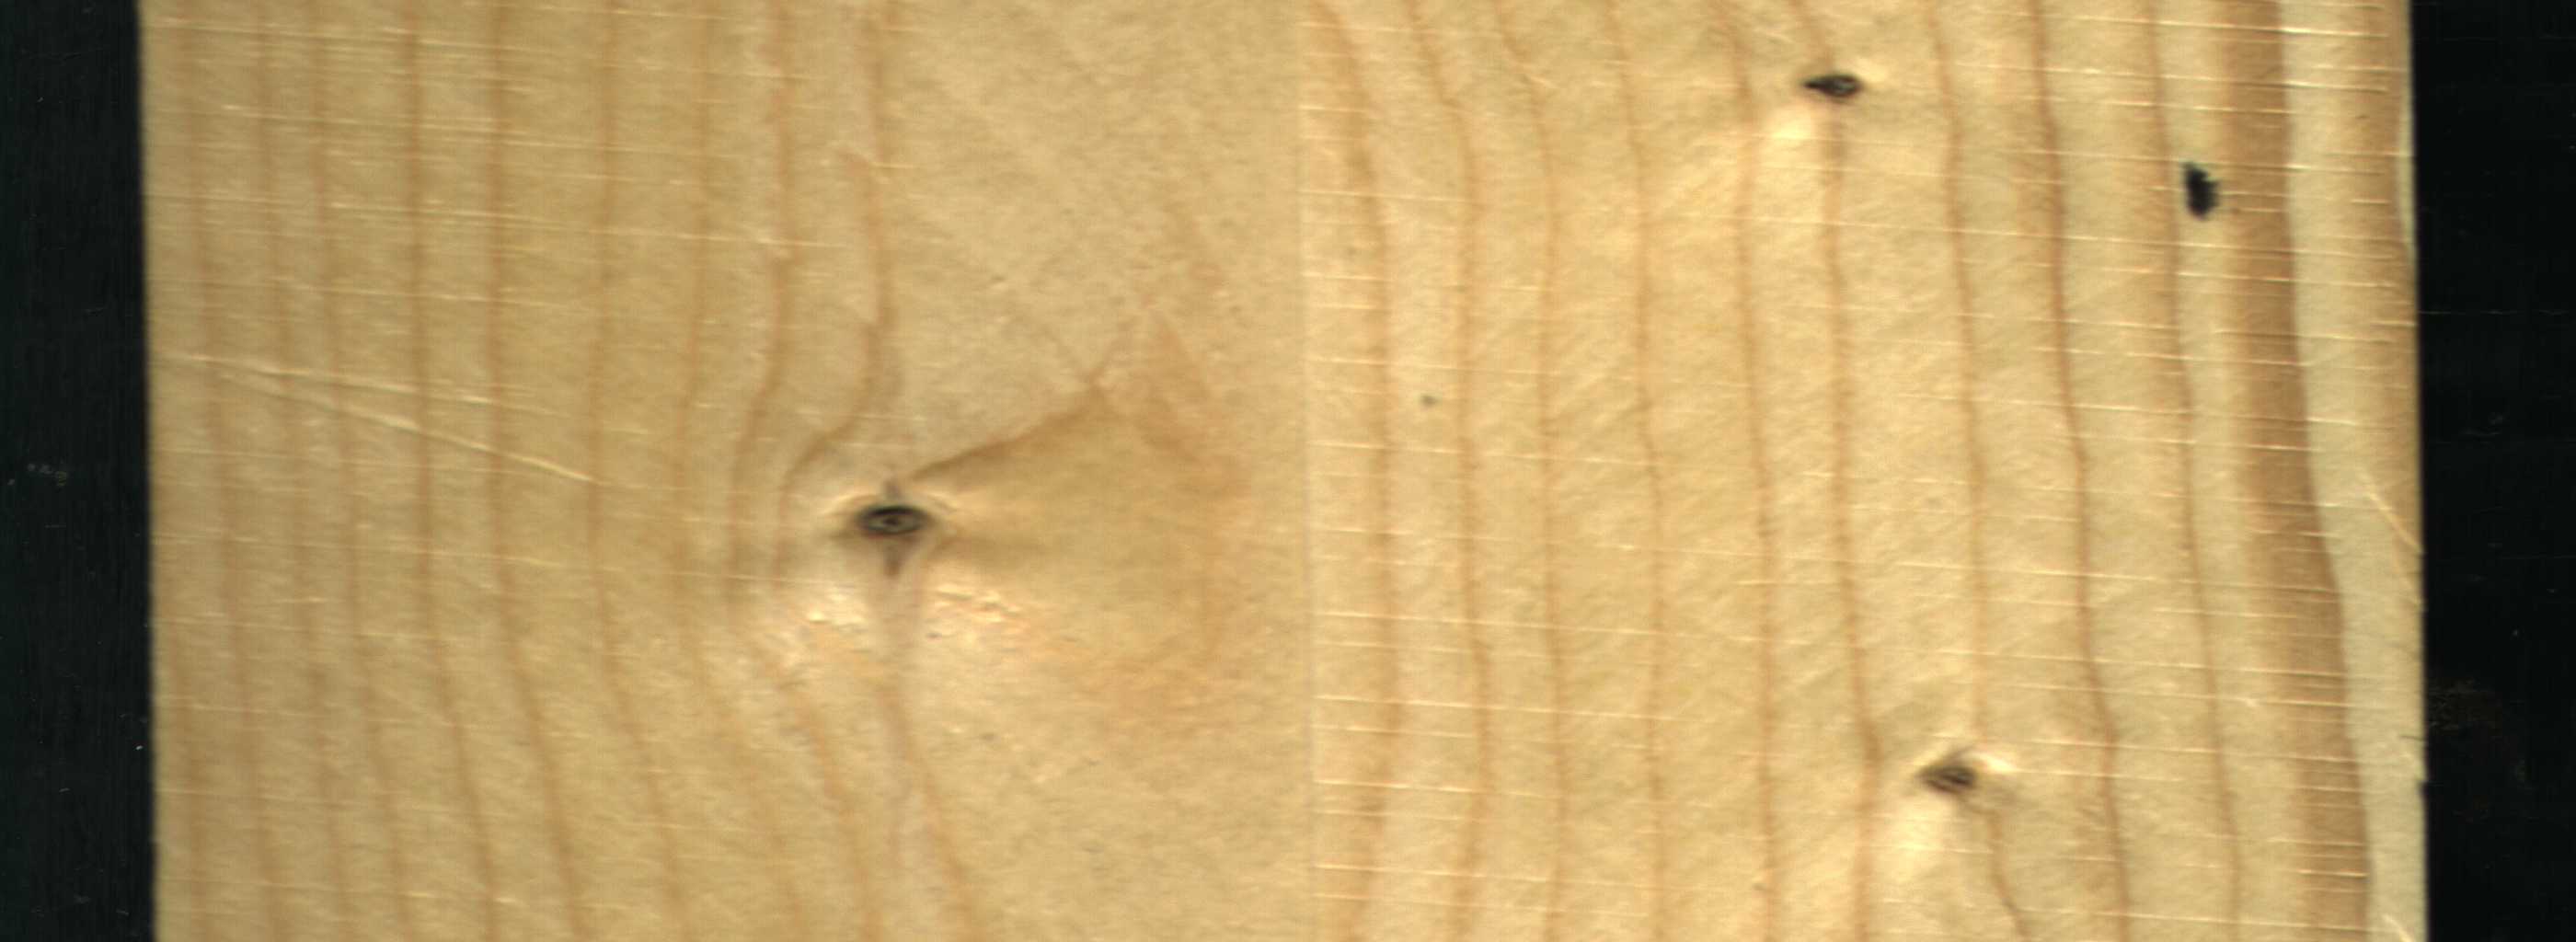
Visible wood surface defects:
resin
Dead_Knot
Dead_Knot
Live_Knot